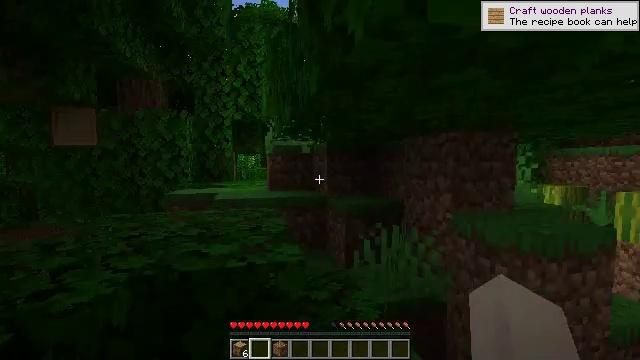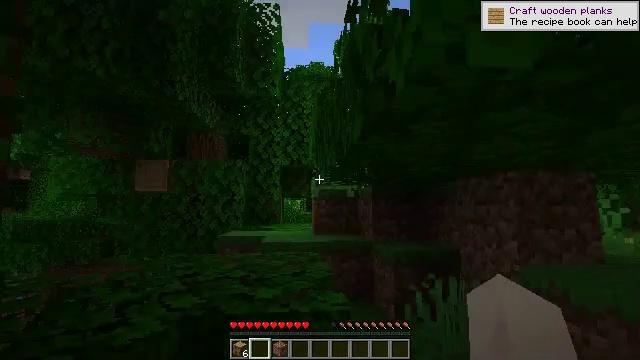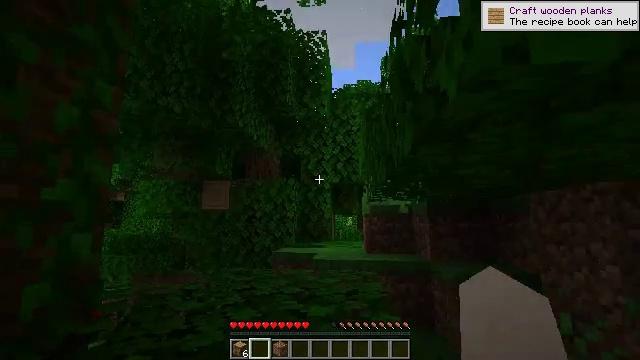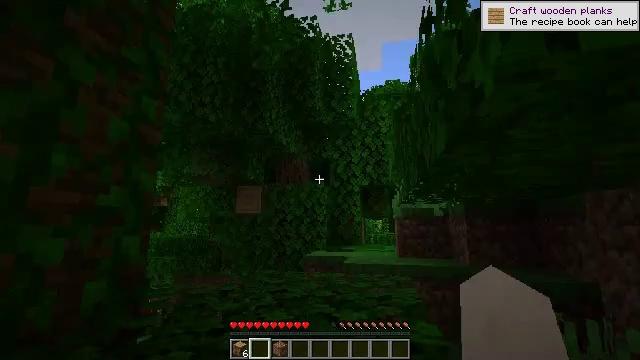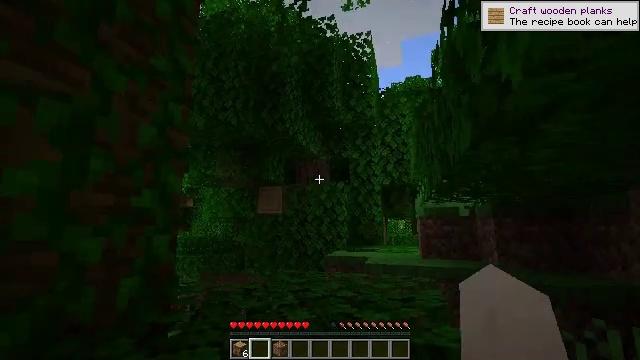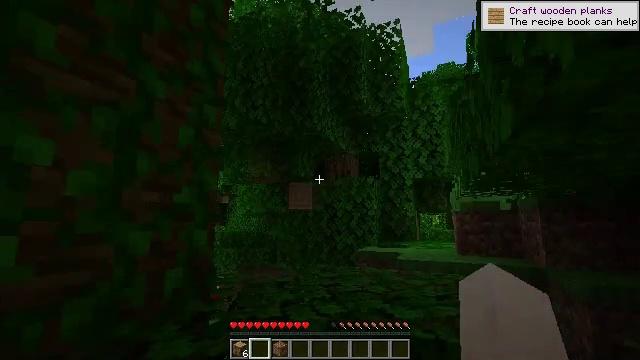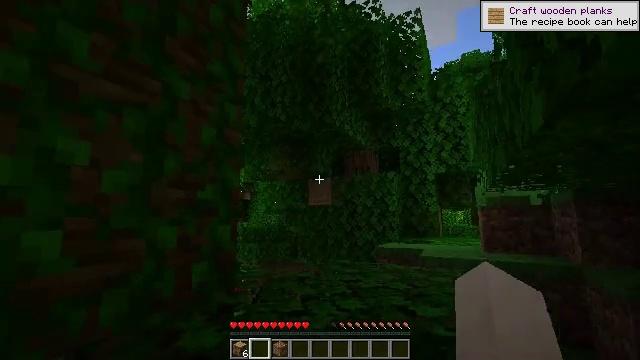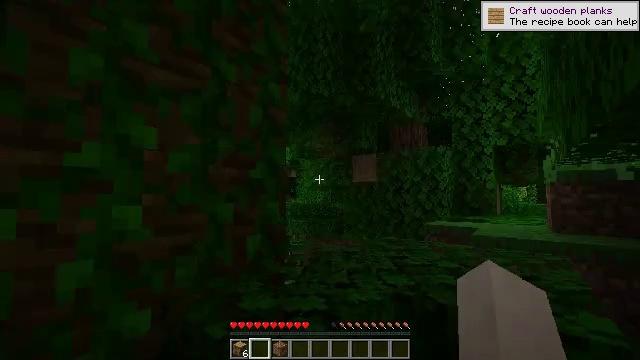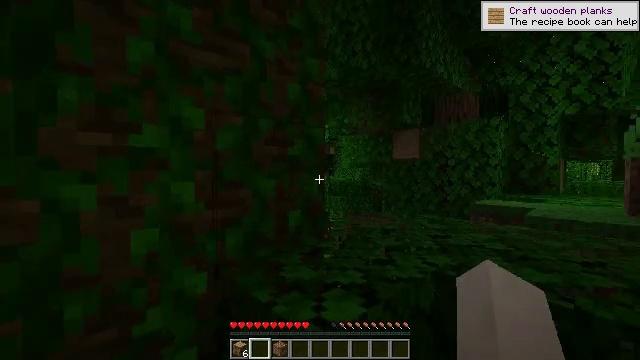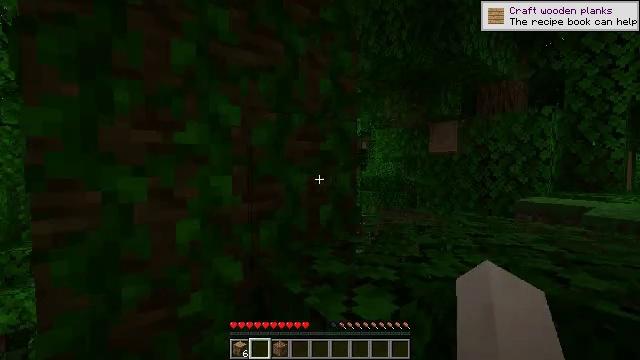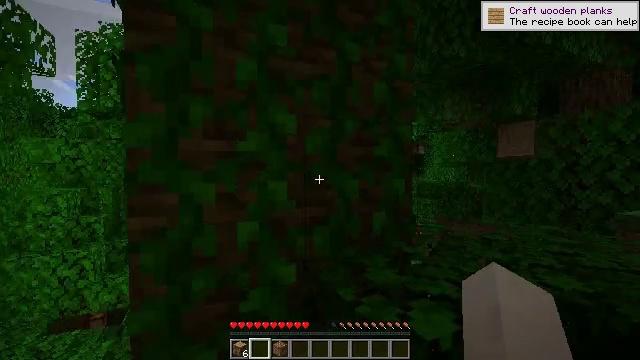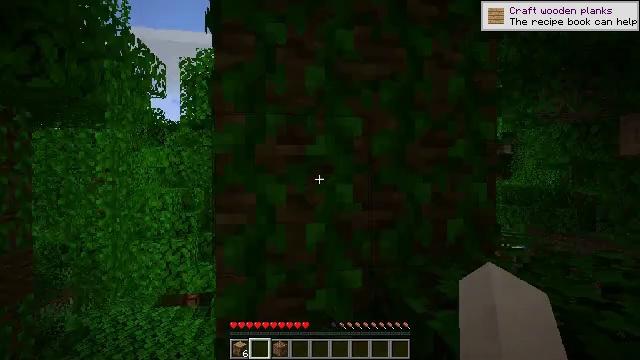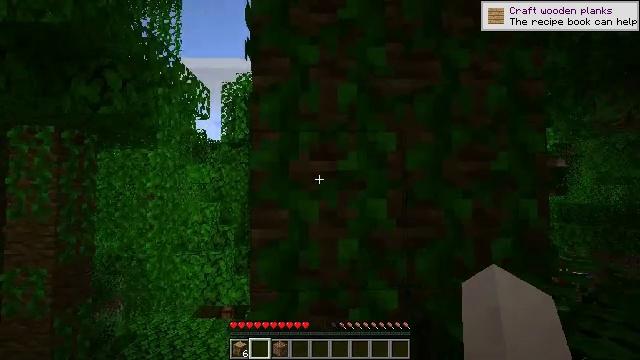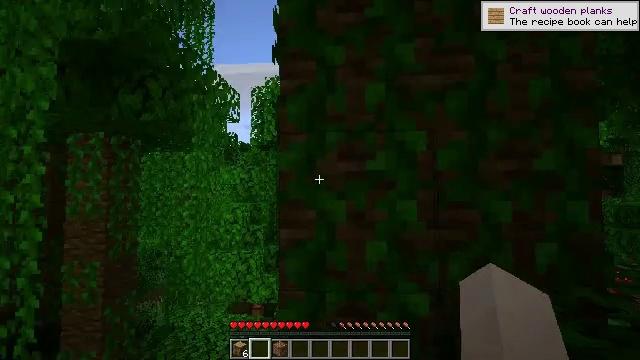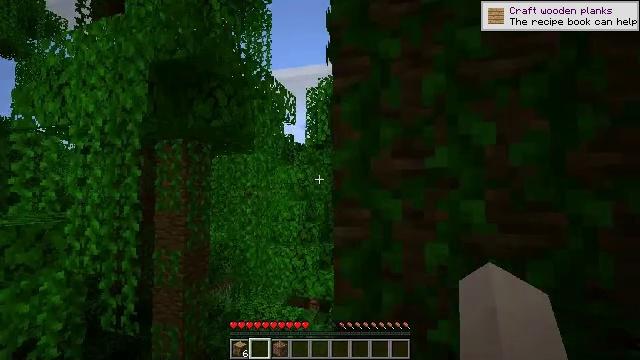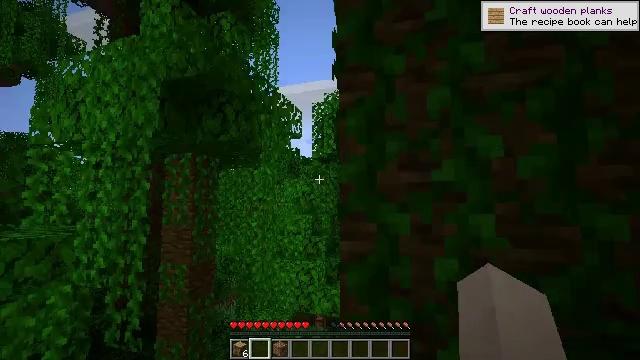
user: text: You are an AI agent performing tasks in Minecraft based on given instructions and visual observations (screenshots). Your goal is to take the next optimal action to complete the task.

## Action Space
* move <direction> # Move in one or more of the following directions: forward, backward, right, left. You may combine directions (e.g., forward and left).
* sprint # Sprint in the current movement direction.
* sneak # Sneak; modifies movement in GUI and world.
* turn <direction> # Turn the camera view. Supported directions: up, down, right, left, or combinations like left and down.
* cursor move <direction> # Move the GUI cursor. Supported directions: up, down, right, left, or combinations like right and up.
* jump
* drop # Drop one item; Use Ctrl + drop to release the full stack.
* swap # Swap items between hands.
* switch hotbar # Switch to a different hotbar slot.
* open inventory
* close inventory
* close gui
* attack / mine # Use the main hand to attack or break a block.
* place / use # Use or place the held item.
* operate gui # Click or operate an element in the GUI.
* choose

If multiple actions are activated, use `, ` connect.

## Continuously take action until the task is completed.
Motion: motion action
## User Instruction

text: Mine the tripwire.
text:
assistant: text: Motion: turn left and up
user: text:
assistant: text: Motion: turn left and up
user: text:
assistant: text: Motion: turn left
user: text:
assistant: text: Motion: turn left
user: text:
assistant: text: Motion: turn left and down
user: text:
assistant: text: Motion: turn left
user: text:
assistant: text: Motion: turn left and down
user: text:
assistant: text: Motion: turn left and down
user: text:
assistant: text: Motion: turn left and down
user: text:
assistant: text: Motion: turn left and up
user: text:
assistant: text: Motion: turn left
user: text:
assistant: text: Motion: turn left and up
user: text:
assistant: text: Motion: turn left
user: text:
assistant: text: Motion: turn left
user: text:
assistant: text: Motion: turn left and up
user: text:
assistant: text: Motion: no_op
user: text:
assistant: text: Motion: turn down
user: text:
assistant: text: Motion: turn left and down
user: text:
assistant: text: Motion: turn down
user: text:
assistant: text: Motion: turn left and down
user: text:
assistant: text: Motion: turn left and down
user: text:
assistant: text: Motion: no_op
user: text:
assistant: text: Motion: no_op
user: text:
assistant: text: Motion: no_op
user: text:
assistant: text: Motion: no_op
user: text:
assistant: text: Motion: no_op
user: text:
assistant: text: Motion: no_op
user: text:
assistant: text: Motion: no_op
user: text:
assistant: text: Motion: no_op
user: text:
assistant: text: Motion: turn right and up